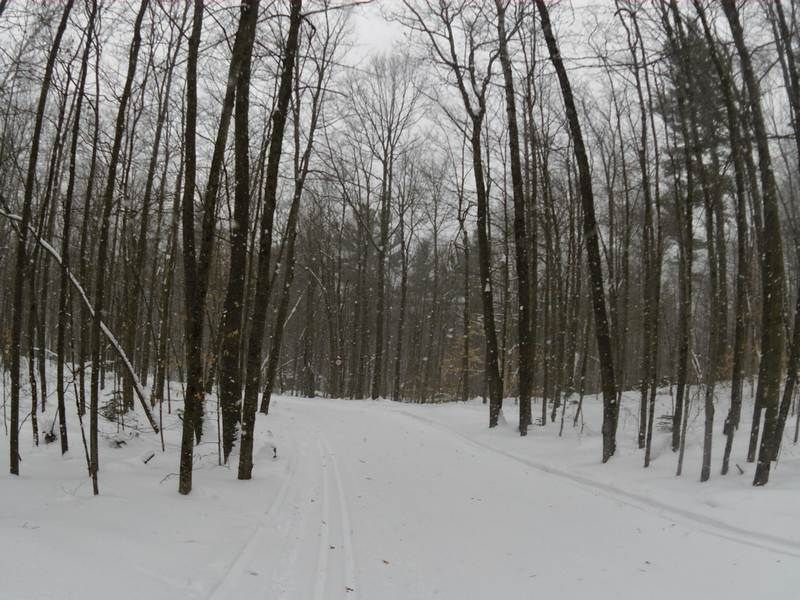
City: ottawa-gatineau